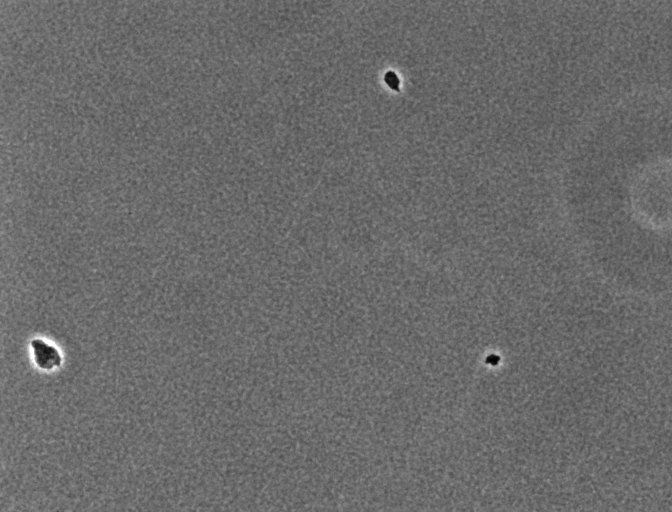
Phase contrast microscopy, 20x objective, 3 h incubation